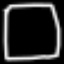
Label: square